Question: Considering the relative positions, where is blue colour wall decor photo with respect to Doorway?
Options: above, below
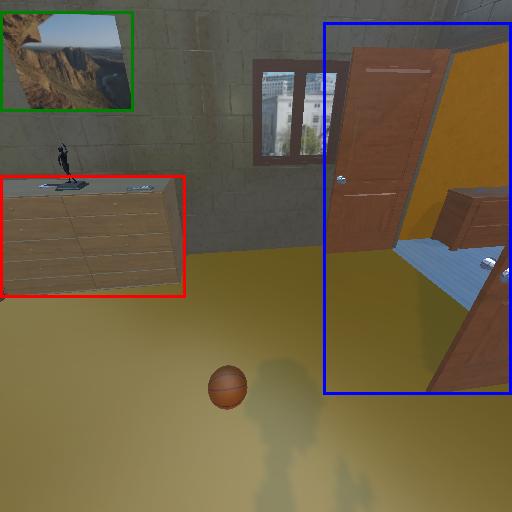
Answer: above